Question: I authored the character sheet for <URL>.
The first selector in my CSS file is:
'''
div.sheet-madness
{
position: relative;
padding: 0px 25px 0px 25px;
}
'''
The VTT prepends '.charsheet' to each selector if it isn't already present in the CSS source to insure character sheets don't modify anything elsewhere on the page. It also prepends 'sheet-' to each class used in the HTML source for similar reasons. When I view the page source for the VTT, as expected, I find a style element in the header which contains:
'''
.charsheet div.sheet-madness
{
position: relative;
padding: 0px 25px 0px 25px;
}
'''
However, the checkboxes in the madness divisions are not lining up correctly. When I inspect the styles on the div, I get nothing at all:

My other selectors all seem to be working perfectly fine, including 'div.sheet-madness > input[type="checkbox"].sheet-madness' and 'div.sheet-madness:last-child > input[type="checkbox"].sheet-madness + span::before'. I don't understand what's wrong, why this selector seems to be failing.
This problem also causes the 'attr_$stress-$notchType_max' inputs to be in the completely incorrect location, as they are being absolutely positioned, and 'div.sheet-madness' is their parent element, which I want the absolute positioning to be relative to.
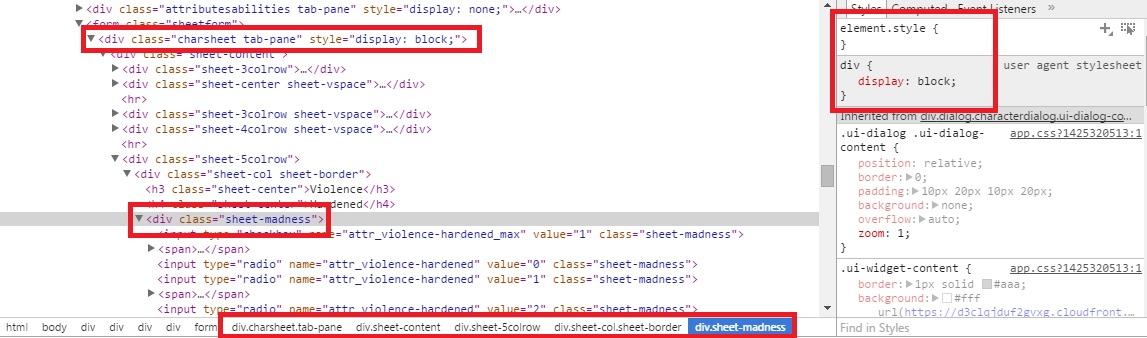
Answer: I'm still not certain this is happening, however, I managed to fix it by adding a dummy selector to the top of the CSS file:
'''
div.nop { }
div.sheet-madness
{
position: relative;
padding: 0 25px 0 25px;
}
'''